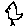
Label: bird